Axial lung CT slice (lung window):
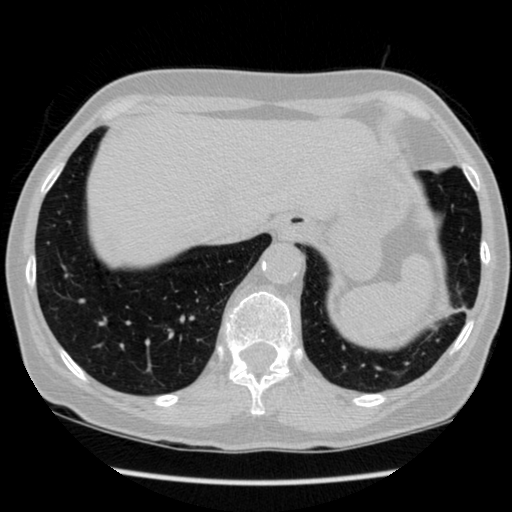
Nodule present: no